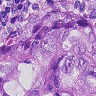
Metastatic tissue present: yes